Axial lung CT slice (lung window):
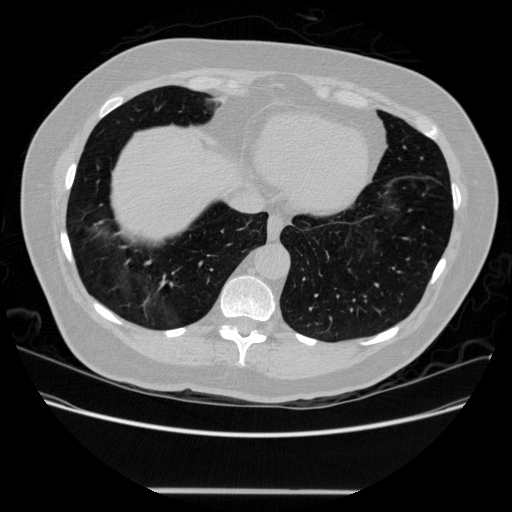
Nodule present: no